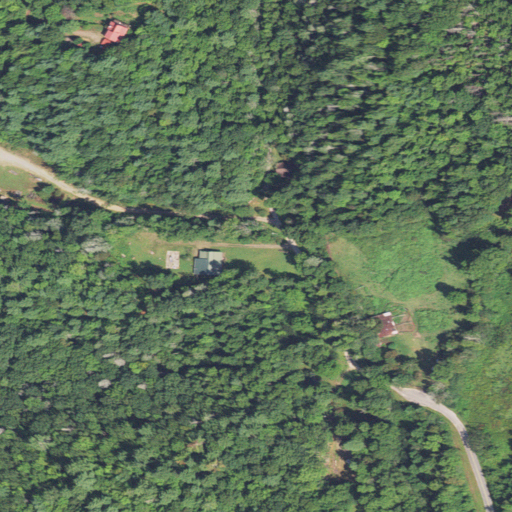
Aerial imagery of valley in North Carolina named Joe Cove containing mixed forest, open development, deciduous forest, pasture, grassland, and low intensity development